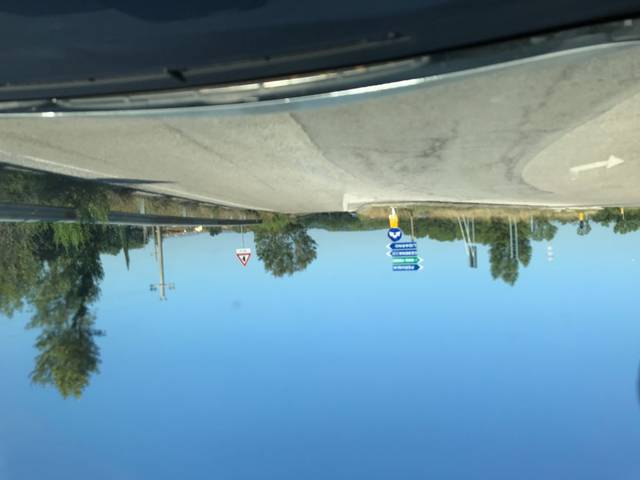
Region: Italy
Coordinates: 43.108, 12.475